Question: Here's a reference image for my question.

I have a select box in HTML with colors as seen in the image above and the code below. Using CSS, I have classes that make the various 'option' elements colored. How can I also make the selected items the same color?
In the picture, red is selected but the background of the selected item is still white. Also, is there a way to disable the hover-over effect? See how when the item labeled 'orange' is hovered over that it's highlighted blue? (NOTE: I have used JavaScript and jQuery to put items in the selector after I press a button.)
'''
<div class="selection">
<select id="color">
<option class="selectionpurple" value="purple">purple</option>
<option class="selectionblue" value="blue">blue</option>
<option class="selectionred" value="red">red</option>
<option class="selectiongreen" value="green">green</option>
<option class="selectionorange" value="orange">orange</option>
</select>
</div>
'''
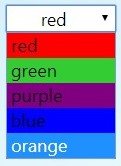
Answer: you can use jquery 'change()' function to achieve this. 'change()' run every time when you select an option. you need just take a value of selected option and using jquery 'css()' function apply that style to select.
'''
var selected = $("select option:selected").val();
$('select').css('backgroundColor', selected);
$( "select" ).change(function () {
console.log($(this).val());
$('select').css('backgroundColor', $(this).val())
})
'''
'''
.red {
background-color : red;
}
.blue {
background-color : blue;
}
.green {
background-color : green;
}
'''
'''
<script src="https://ajax.googleapis.com/ajax/libs/jquery/2.1.1/jquery.min.js"></script>
<select name="text">
<option value="red" class="red" selected>red</option>
<option value="blue" class="blue">blue</option>
<option value="green" class="green">green</option>
</select>
'''